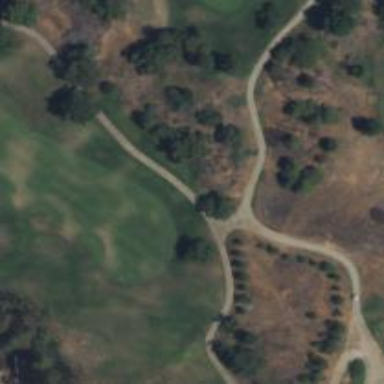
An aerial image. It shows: Service road used as golf cart path.